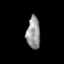
Tissue: skin
Cell type: Fibroblasts
Senescence score: 0.7156
Nuclear area (px): 431
Mean DAPI intensity: 149.566